Question: I have a webpage with a lot of items in it. On the page, I would like to have an animation. Specifically, I am thinking about an animated gif. In Photoshop, I already tried to create a few animated gifs, but they don't animate smoothly like the one in this post.
My animation should be exactly like this one, I just would like to replace the black circles with a custom image:
How can I do this?
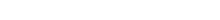
Answer: This should be at <URL>
But go to "File > Import > Video Frames to Layers"
the file browser popup will show, but only allows video files, change the file type at the bottom of the popup window, to "all files", or just manually type your gif filename (with extension) in the directory your file is located.
in the "Range to Import", select the first "From Beginning to the End" option, and make sure to tick the "Make Frame Animation" checkbox towards the bottom of the options. Then press OK.
and there you go, it will have all the layers of this gif file, so you have to manually edit each frame of the animation to get your desired effect.
Once finished, save as a gif, or the original file. Then you should be set!
EDIT: oh since its for web, go to "File > Save for Web" and make sure you select "GIF".